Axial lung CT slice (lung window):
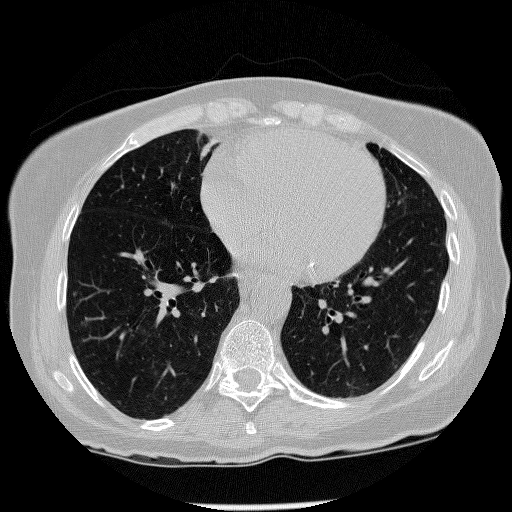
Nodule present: no